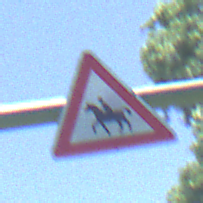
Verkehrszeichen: ReiterRechts
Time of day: Midday
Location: Outdoor (Nature)
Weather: Clear
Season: Summer
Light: Natural